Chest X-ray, PA view. Patient: 42 years old, sex M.
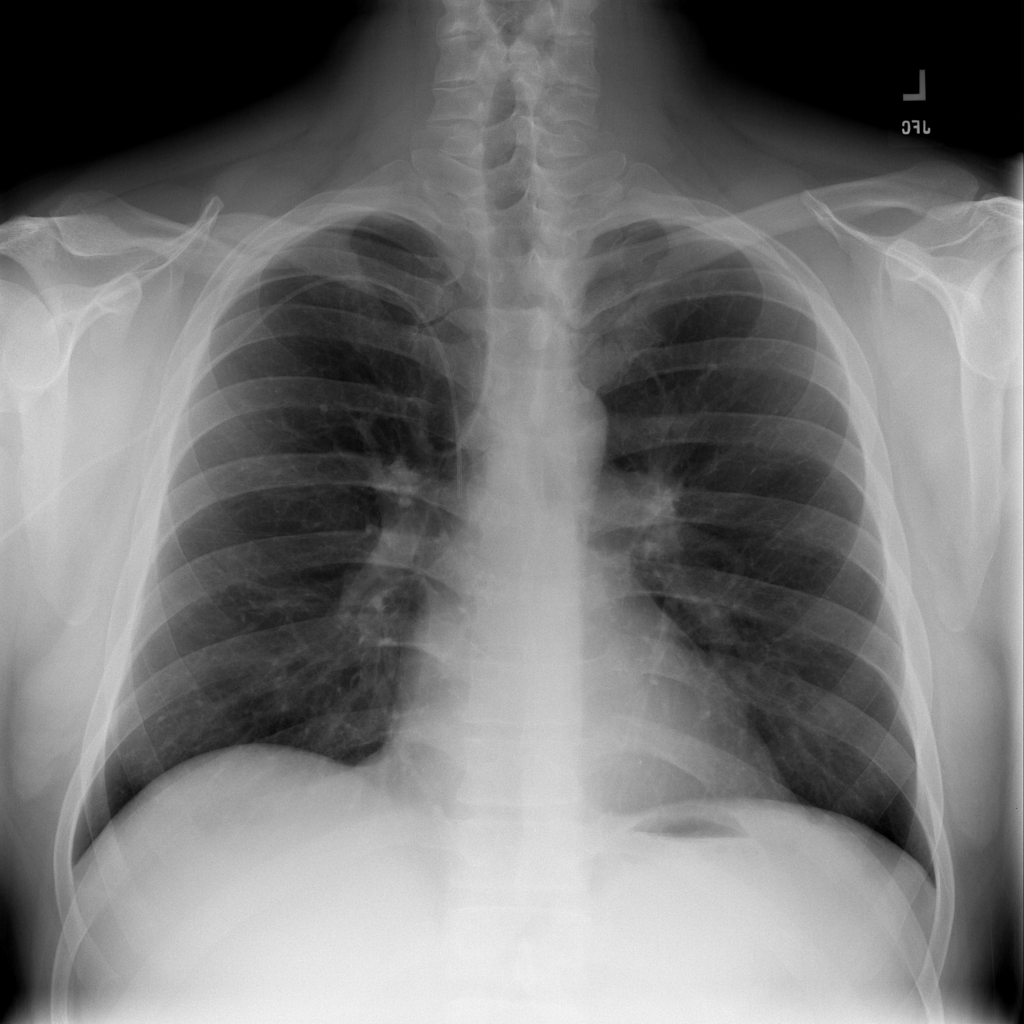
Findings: No Finding